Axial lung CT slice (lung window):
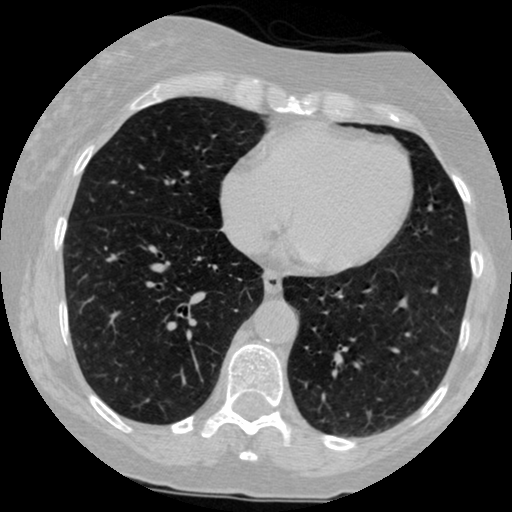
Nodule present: no